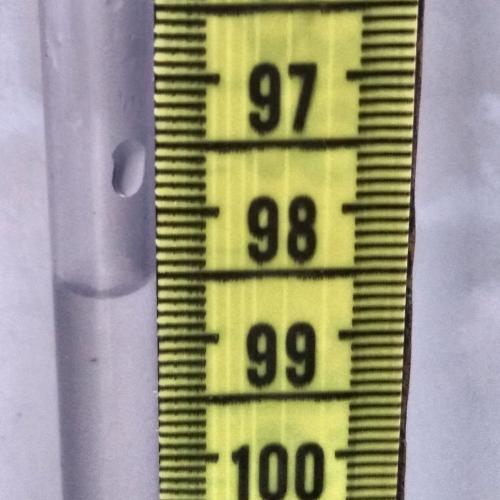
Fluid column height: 98.6 cm